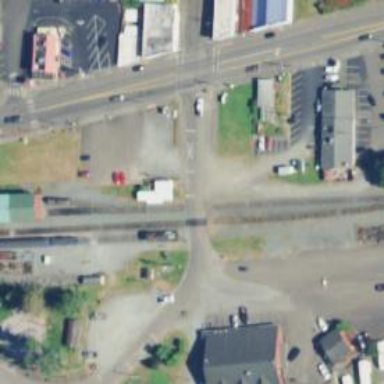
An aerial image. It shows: Level crossing along the railway.